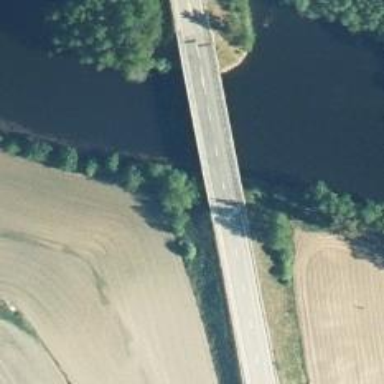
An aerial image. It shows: Primary highway bridge with asphalt surface.